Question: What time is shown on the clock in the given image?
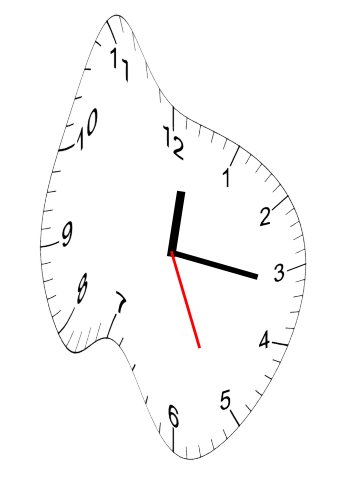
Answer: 12:16:26